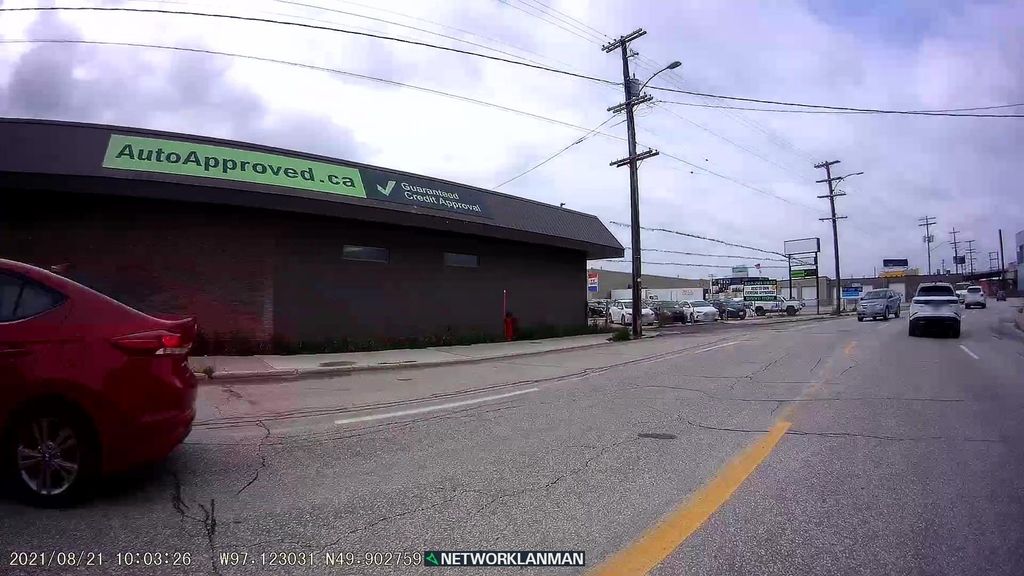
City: winnipeg